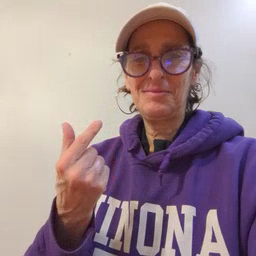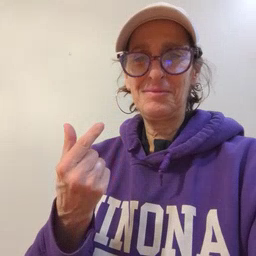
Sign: dog